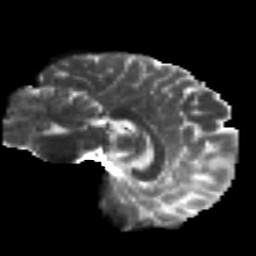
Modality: T2w
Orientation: sagittal
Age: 20
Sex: male
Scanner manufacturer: siemens
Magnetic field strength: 3 T
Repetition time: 8.8 s
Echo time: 0.085 s